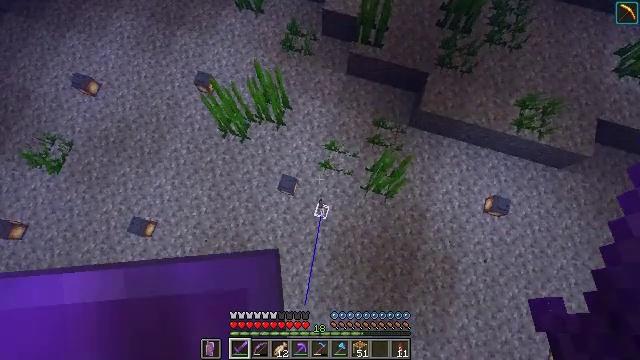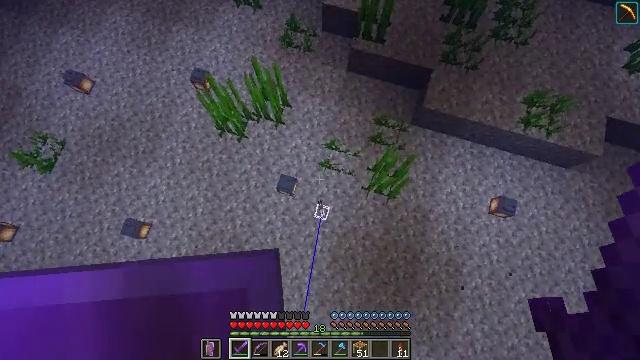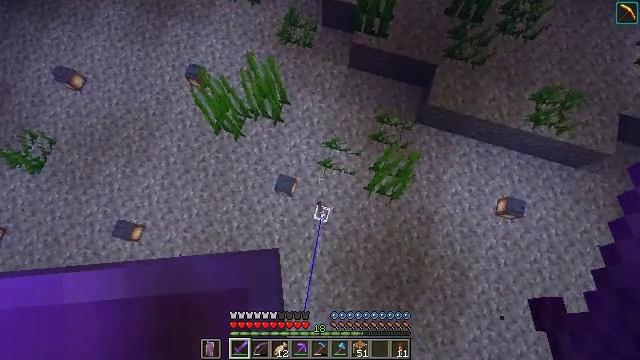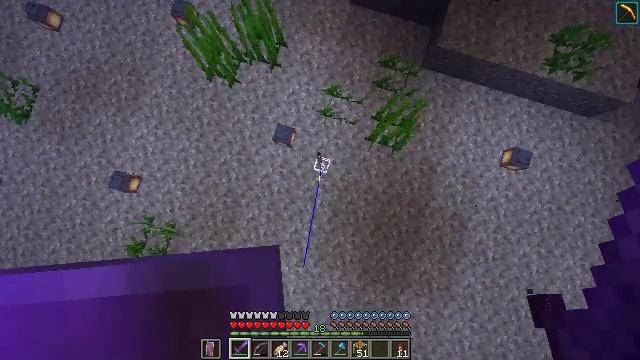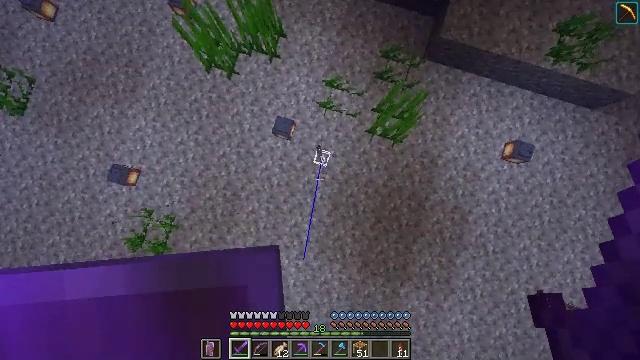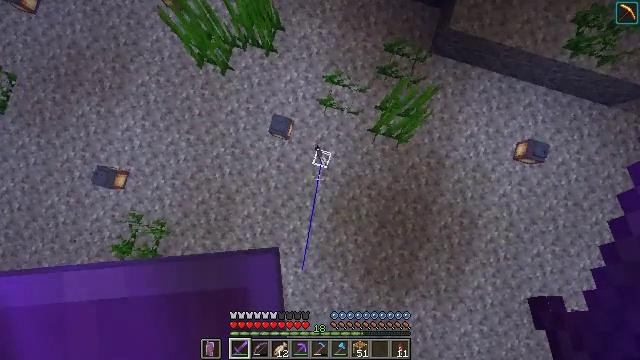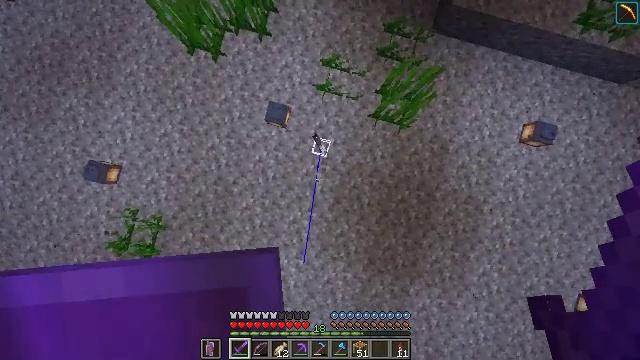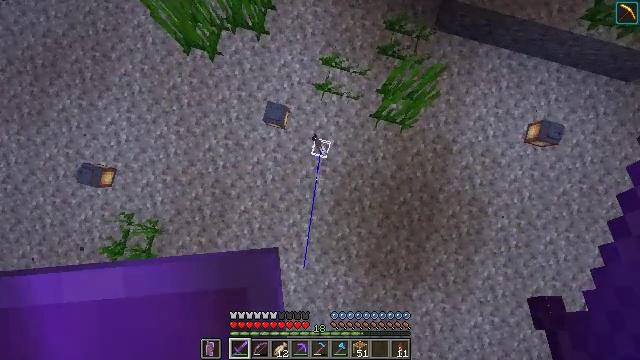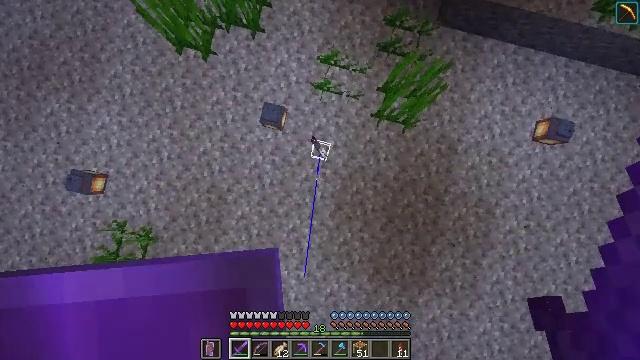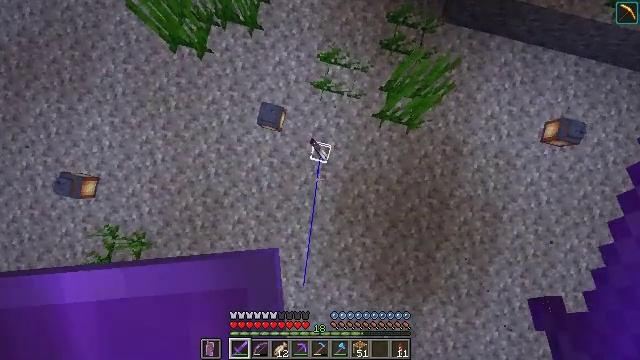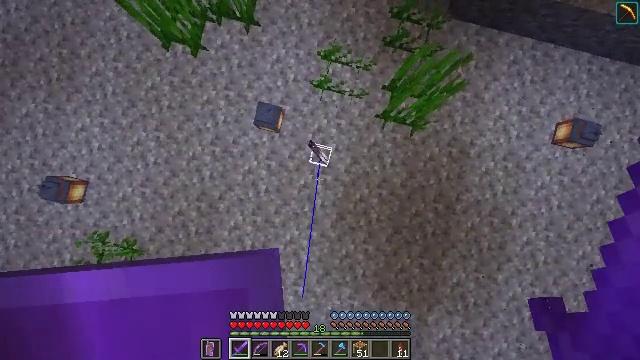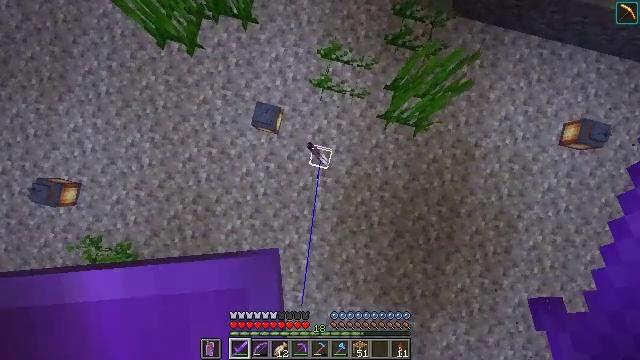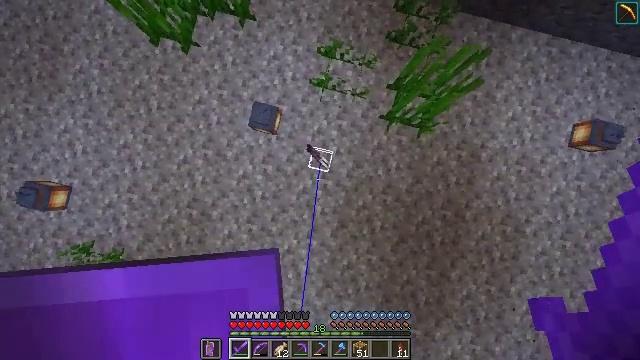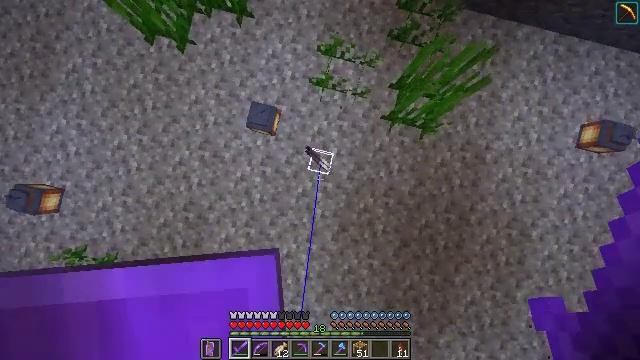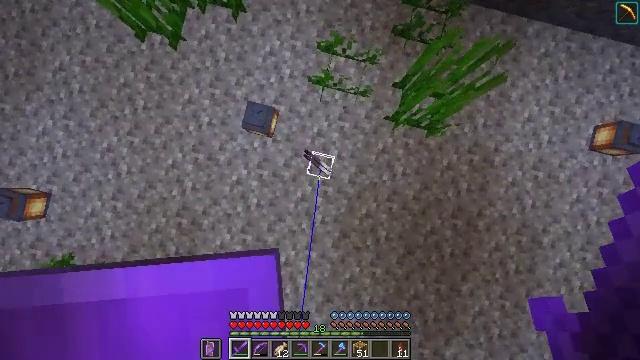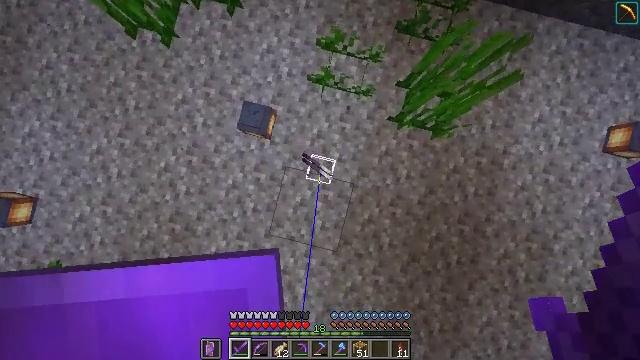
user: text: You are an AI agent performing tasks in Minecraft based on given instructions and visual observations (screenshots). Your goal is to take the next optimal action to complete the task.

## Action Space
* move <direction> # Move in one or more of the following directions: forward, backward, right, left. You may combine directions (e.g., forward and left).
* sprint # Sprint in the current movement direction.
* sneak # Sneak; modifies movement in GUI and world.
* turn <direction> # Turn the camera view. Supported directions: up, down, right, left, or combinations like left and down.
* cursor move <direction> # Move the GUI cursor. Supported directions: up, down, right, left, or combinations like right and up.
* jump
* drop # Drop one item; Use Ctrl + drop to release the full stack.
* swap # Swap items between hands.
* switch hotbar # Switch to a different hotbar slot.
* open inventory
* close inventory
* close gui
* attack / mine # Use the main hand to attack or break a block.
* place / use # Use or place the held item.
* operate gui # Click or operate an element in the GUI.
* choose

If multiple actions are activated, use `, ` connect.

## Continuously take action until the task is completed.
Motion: motion action
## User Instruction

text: Chop down the tall chorus plant.
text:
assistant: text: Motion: move forward, sneak
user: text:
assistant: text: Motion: move forward, sneak
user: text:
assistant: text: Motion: move forward, sneak, turn down
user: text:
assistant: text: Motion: move forward, sneak, turn down
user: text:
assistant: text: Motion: move forward, sneak
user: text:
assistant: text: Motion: move forward, sneak, turn right and down
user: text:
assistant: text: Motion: move forward, sneak
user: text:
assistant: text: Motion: move forward, sneak, turn down
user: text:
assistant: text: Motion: move forward, sneak
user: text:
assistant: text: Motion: move forward, sneak
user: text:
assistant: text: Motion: move forward, sneak
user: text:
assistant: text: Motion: move forward, sneak
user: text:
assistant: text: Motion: move forward, sneak
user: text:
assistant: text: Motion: move forward, sneak
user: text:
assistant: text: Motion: move forward, sneak
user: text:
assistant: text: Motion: move forward, sneak
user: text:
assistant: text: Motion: move forward, sneak
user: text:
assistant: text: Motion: move forward, sneak
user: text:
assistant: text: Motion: move forward, sneak
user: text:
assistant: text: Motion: move forward, sneak
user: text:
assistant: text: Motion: move forward, sneak
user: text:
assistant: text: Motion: move forward, sneak
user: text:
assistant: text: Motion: move forward, sneak
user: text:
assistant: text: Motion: move forward, sneak
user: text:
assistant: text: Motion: move forward, sneak
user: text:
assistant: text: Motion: move forward, sneak, turn right and up
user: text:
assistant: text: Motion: move forward, sneak, turn right and up
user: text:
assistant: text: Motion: move forward, sneak, turn right and up
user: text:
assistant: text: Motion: move forward, sneak, turn right and up
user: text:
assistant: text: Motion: move forward, sneak